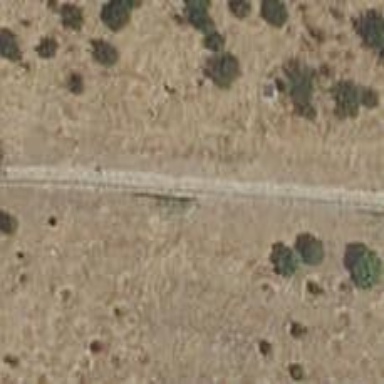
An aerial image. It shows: Dirt path.